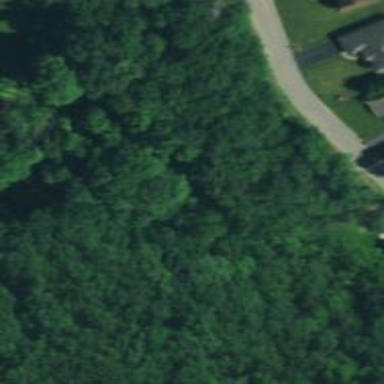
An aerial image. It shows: Driveway leading to service road.